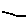
Label: line